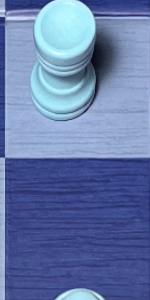
Label: Empty